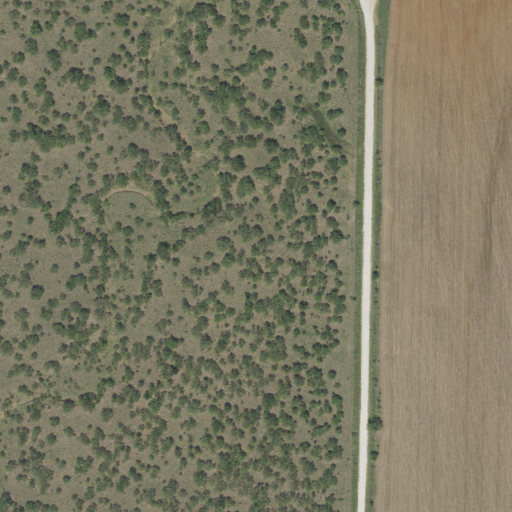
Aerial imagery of valley in Texas named Wolf Hollow containing shrub, cultivated crops, and open development